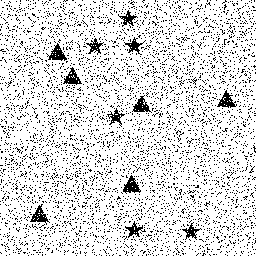
Squares: 0
Triangles: 6
Stars: 6
Total shapes: 12